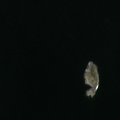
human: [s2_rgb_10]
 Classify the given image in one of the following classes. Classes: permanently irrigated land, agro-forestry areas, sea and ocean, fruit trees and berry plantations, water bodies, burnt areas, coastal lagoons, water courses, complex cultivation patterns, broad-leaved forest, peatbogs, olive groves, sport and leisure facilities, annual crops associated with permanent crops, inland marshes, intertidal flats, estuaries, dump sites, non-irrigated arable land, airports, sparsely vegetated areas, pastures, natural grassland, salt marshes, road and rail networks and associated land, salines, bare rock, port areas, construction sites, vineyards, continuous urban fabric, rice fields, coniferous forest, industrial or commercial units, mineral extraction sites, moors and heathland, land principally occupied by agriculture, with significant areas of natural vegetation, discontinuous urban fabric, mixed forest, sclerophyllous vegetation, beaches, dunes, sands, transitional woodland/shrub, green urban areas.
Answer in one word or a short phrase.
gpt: sea and ocean